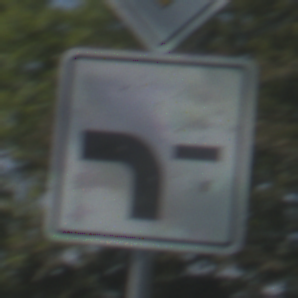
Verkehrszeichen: VerlaufVorfahrtsstrasse6
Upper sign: Vorfahrtsstrasse
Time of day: Midday
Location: Outdoor (Nature)
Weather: Clear
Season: NotSpecified
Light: Natural